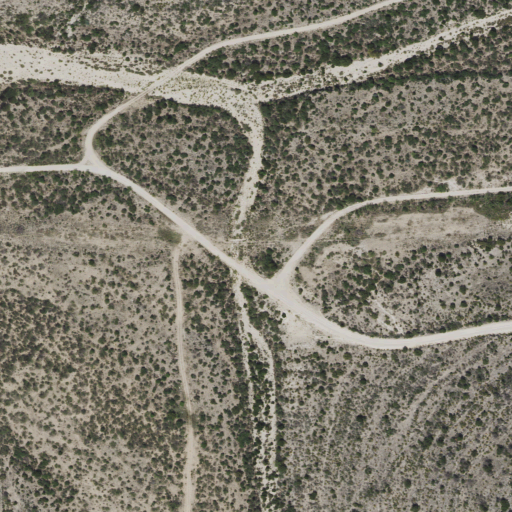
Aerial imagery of valley in Texas named Brushy Canyon containing shrub, medium intensity development, and low intensity development